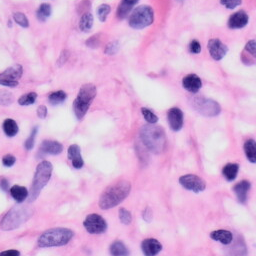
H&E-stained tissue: Skin